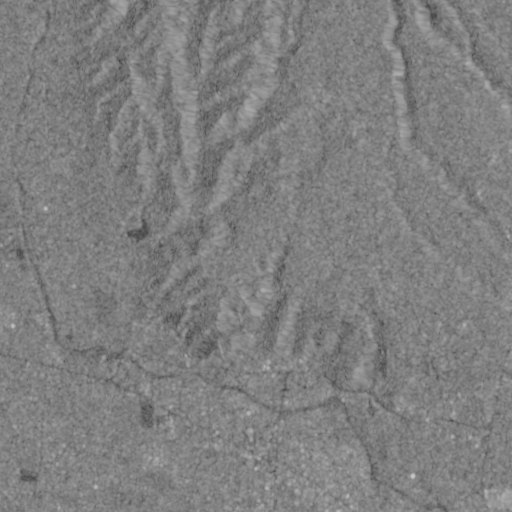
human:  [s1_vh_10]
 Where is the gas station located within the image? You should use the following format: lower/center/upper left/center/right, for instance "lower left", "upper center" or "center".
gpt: The gas station is located in the lower of the image.
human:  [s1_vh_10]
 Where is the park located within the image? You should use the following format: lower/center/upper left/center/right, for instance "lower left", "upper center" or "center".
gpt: The park is located in the lower left of the image.
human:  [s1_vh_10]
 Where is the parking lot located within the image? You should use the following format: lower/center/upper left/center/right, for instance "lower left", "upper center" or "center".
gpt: The parking lot is located in the lower of the image.
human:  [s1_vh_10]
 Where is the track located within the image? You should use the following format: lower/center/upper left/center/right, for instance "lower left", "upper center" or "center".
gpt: There is no track in the image.

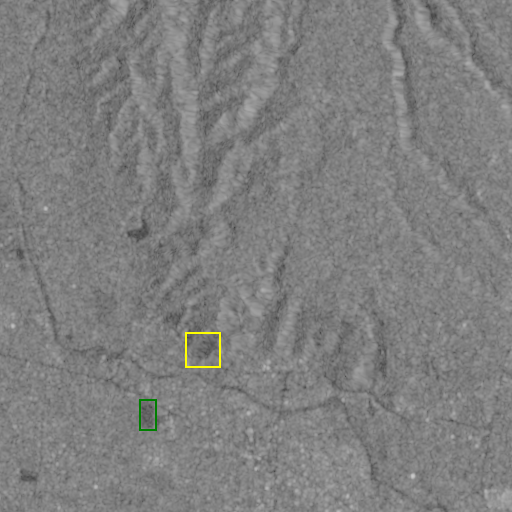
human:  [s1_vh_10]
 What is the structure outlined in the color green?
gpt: The structure outlined in green is a park.
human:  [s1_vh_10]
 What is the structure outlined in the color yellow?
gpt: The structure outlined in yellow is a quarry.
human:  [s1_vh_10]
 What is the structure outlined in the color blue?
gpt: There is no blue outline.